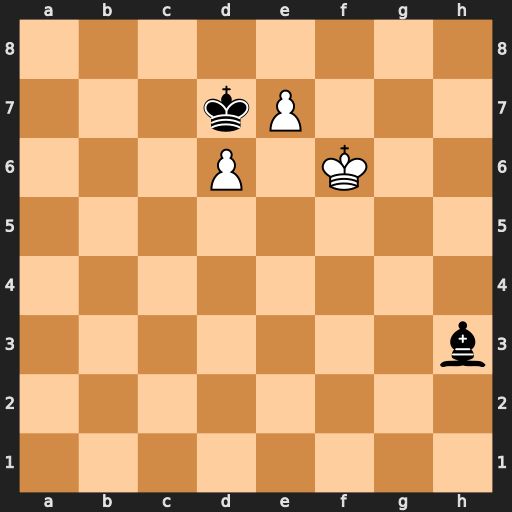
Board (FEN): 8/3kP3/3P1K2/8/8/7b/8/8
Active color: w
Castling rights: -
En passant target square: -
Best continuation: Kf7 Be6+ Kf8 Kxd6 e8=Q